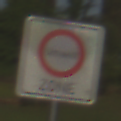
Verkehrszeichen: BeginnUmweltzone
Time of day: SunriseSunset
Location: Outdoor (Suburban)
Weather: PartlyCloudy
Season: NotSpecified
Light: Natural